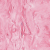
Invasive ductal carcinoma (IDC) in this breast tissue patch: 0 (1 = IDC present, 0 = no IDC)